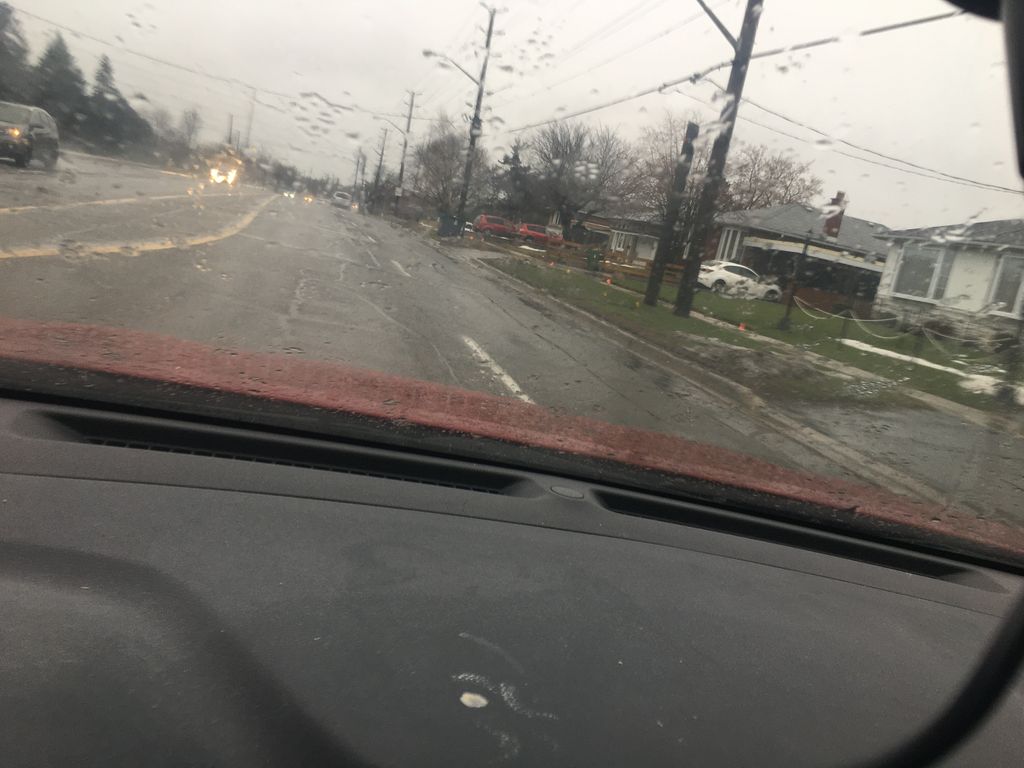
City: toronto